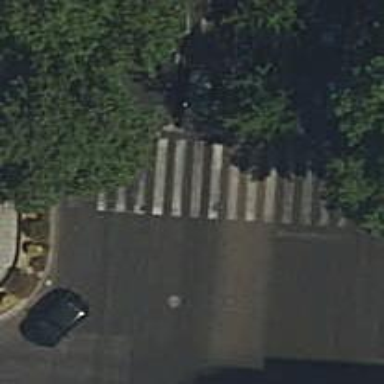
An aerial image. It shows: Zebra crossing with traffic signals on the road.